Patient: sex M, age 48
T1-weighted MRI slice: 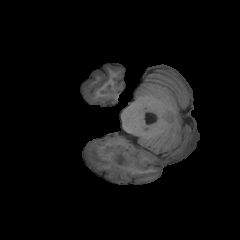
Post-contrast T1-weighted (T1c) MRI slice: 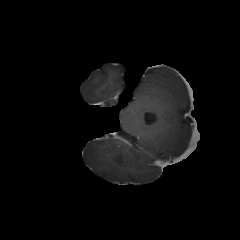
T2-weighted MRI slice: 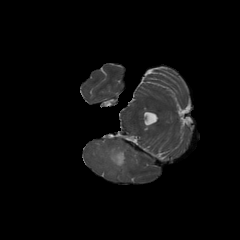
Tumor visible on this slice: yes
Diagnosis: Oligodendroglioma, IDH-mutant, 1p/19q-codeleted
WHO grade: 2